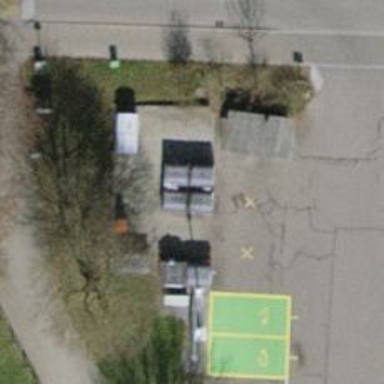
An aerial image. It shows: Recycling container at amenity designated for recycling.